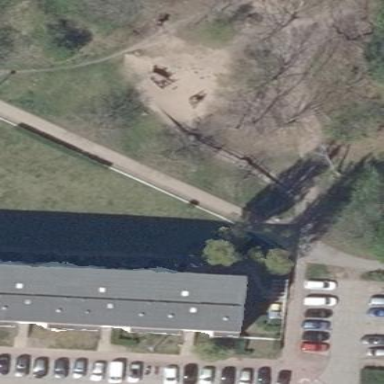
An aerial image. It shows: Playground with climbing frame and springy equipment.